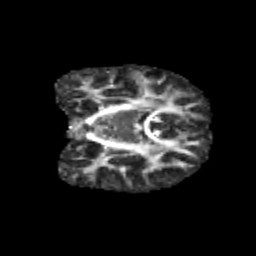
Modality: FA
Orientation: coronal
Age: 9
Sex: female
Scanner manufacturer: siemens
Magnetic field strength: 3 T
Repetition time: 3.8 s
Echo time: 0.07 s